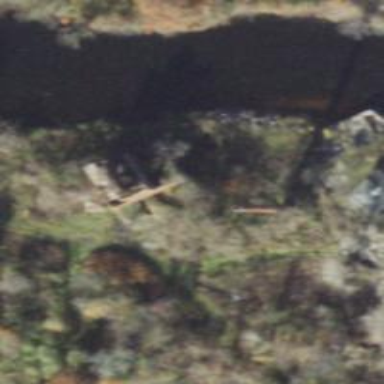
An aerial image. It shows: Abandoned railway bridge.